Question: I'm in the process of creating a control to represent a employee work shift. The shift can be of different lengths and with none or more breaks.

The following questions refer to the blue bar in the prototype:
Since the control need to resize perfectly, then a fixed size approach is not an option. My first thought was to use a grid with columns that has the same width ratio as the time spans. So if you look at the prototype above there would be 3 columns with a width of: 240*, 60*, 240*. These numbers are equal to the total minutes of each time span.
If I add a dependency property that hold, lets call them TimeSpanItems (TSI). Each TSI has a TimeSpan property. Is it then possible to bind this to the grid and its column definitions? The number of columns must change as TSI are added and also each column must change its width ratio to match the number of minutes.
Am I thinking about this the wrong way? Is it doable? Or is it a items control that I need that resizes its items when the control is resized?
At the moment I have different questions that I yet haven't found the answer to... and probably a lot of questions that I don't know yet what they are. Any help would be most welcome.
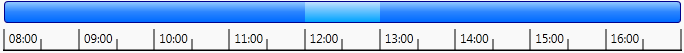
Answer: I'm going to answer the question: Is it doable? My initial thought was that I didn't want the calculate the resizing. I wanted a grid to solve this for me. So I am going to ignore all the other questions regarding if this should be another control type or if this the "right" way to do it.
Here goes... first I use a control template where the is the grid that is going to be modified when items are added.
'''
<Style TargetType="{x:Type wpflib:RatioPresenterControl}">
<Setter Property="Template">
<Setter.Value>
<ControlTemplate TargetType="{x:Type wpflib:RatioPresenterControl}">
<Border Background="{TemplateBinding Background}"
BorderBrush="{TemplateBinding BorderBrush}"
BorderThickness="{TemplateBinding BorderThickness}"
Height="{TemplateBinding Height}"
Width="{TemplateBinding Width}">
<Grid x:Name="uxMainContentGrid">
<Grid.ColumnDefinitions>
<!-- Columns and ratio is set in code behind -->
</Grid.ColumnDefinitions>
</Grid>
</Border>
</ControlTemplate>
</Setter.Value>
</Setter>
'''
The items that I used to set the width ratio look like this.
'''
Public Class RatioItem
Public Property Value As Double
Public Property Brush As Brush
End Class
'''
And the are added through this dependency property with a default value of an empty list of RatioItems.
'''
Public Shared ReadOnly RatioItemsProperty As DependencyProperty = _
DependencyProperty.Register("RatioItems", GetType(IEnumerable(Of RatioItem)),
GetType(RatioPresenterControl),
New FrameworkPropertyMetadata(New List(Of RatioItem), AddressOf OnRatioItemsPropertyChanged))
'''
The dependency property that has the following value changed callback method. When you bind to the dependency property, then this callback fires before the template has been applied. This callback only reconstructs the grid columns if the control template has been set.
'''
Public Shared Sub OnRatioItemsPropertyChanged(sender As Object, e As DependencyPropertyChangedEventArgs)
If (_MainContentGrid IsNot Nothing) Then
Dim ratioItems As IEnumerable(Of RatioItem) = TryCast(e.NewValue, IEnumerable(Of RatioItem))
ReconstructGridColumns(ratioItems, _MainContentGrid)
End If
End Sub
'''
The following code retrieves the grid when the control template is applied. The thing here is to store the grid so that it can be accessed later if the RatioItems property change. When the template is applied the binding is already in affect so the grid columns are constructed.
'''
Public Overrides Sub OnApplyTemplate()
MyBase.OnApplyTemplate()
_MainContentGrid = TryCast(Me.Template.FindName("uxMainContentGrid", Me), Grid)
ReconstructGridColumns(Me.RatioItems, _MainContentGrid)
End Sub
'''
This method does all the "constructing"...
'''
Private Shared Sub ReconstructGridColumns(ByVal ratioItems As IEnumerable(Of RatioItem), ByVal mainContentGrid As Grid)
Dim newContent As Rectangle
Dim columnCount As Integer = 0
mainContentGrid.ColumnDefinitions.Clear()
For Each item In ratioItems
mainContentGrid.ColumnDefinitions.Add(New ColumnDefinition() With {.Width = New GridLength(item.Value, GridUnitType.Star)})
newContent = New Rectangle() With {.Name = "item" & columnCount, .Fill = item.Brush}
mainContentGrid.Children.Add(newContent)
Grid.SetColumn(newContent, columnCount)
columnCount += 1
Next
End Sub
'''
And there you have it. It can be done. Now to the discussion whether it is the "right" way to do it... :)